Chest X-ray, PA view. Patient: 55 years old, sex F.
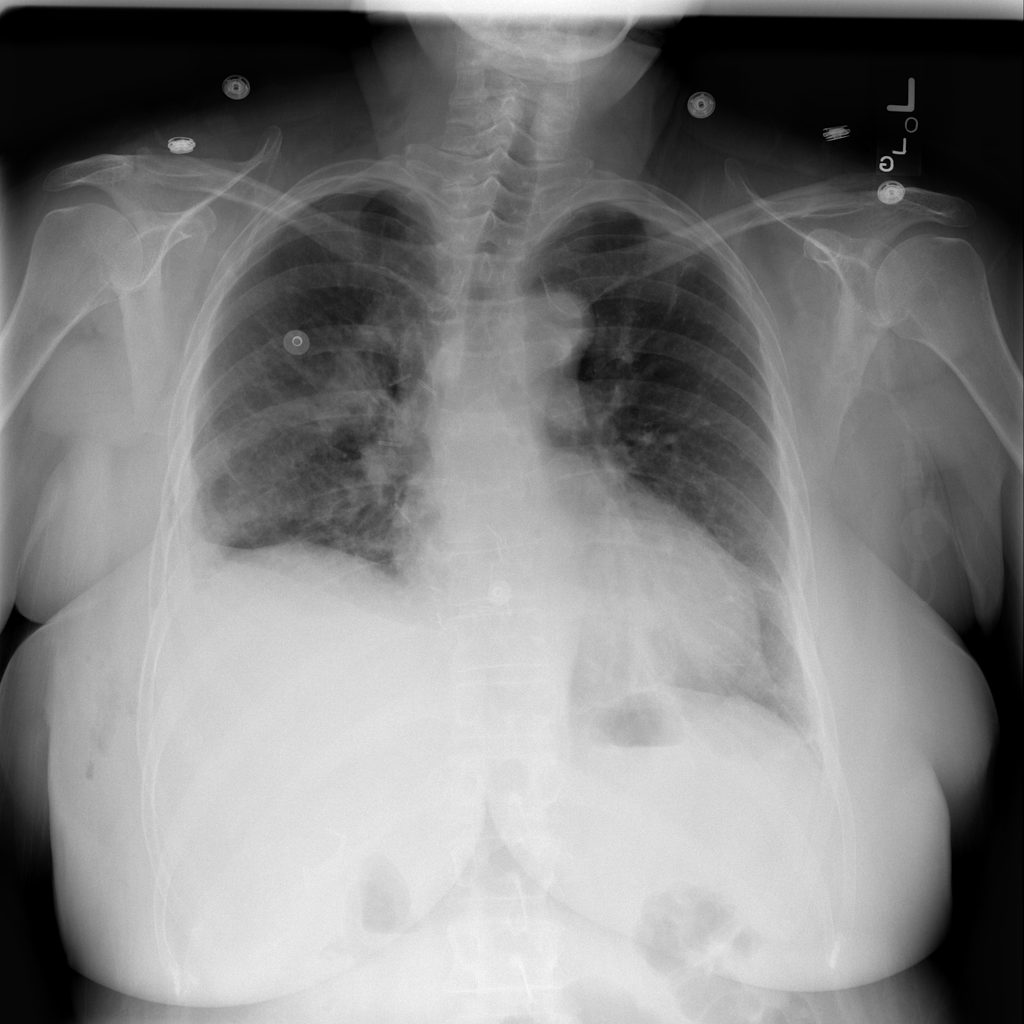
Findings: Pneumothorax